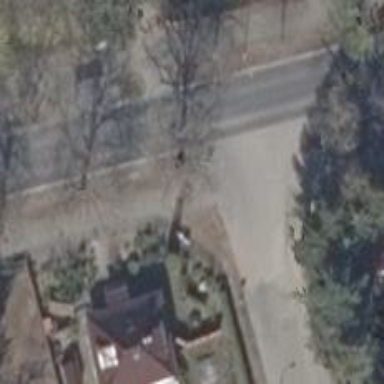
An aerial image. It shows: Residential road.